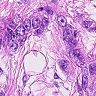
Metastatic tissue present: yes